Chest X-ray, AP view. Patient: 14 years old, sex M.
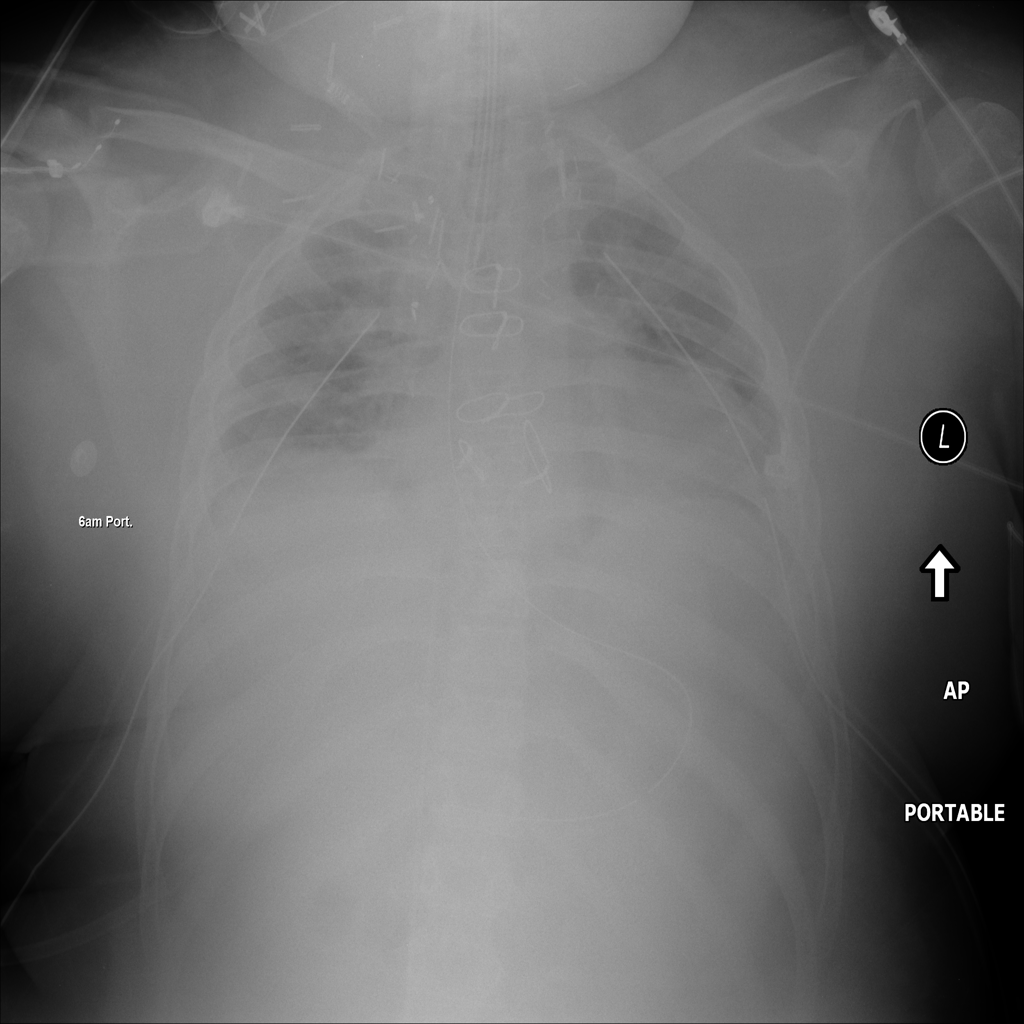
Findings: Infiltration